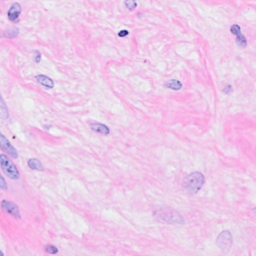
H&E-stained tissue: Breast